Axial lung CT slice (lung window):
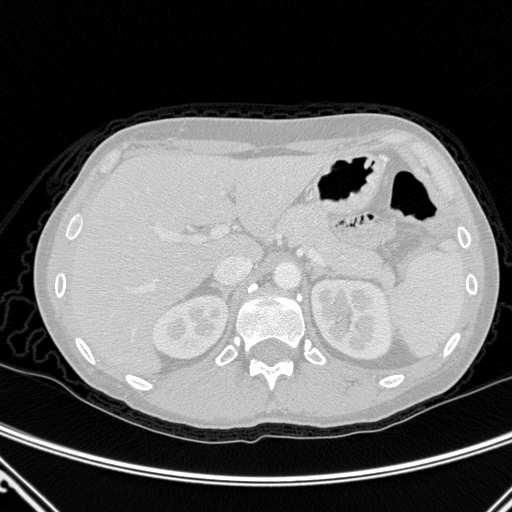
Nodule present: no